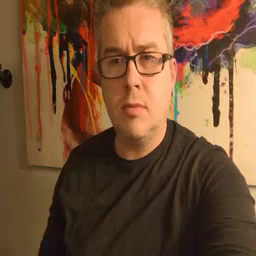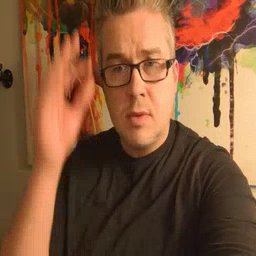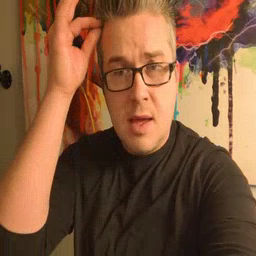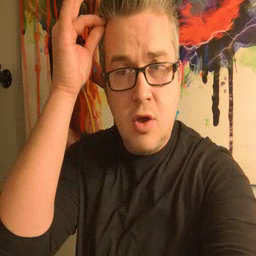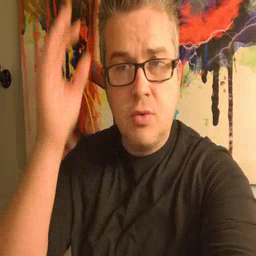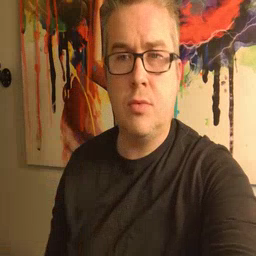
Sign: hair